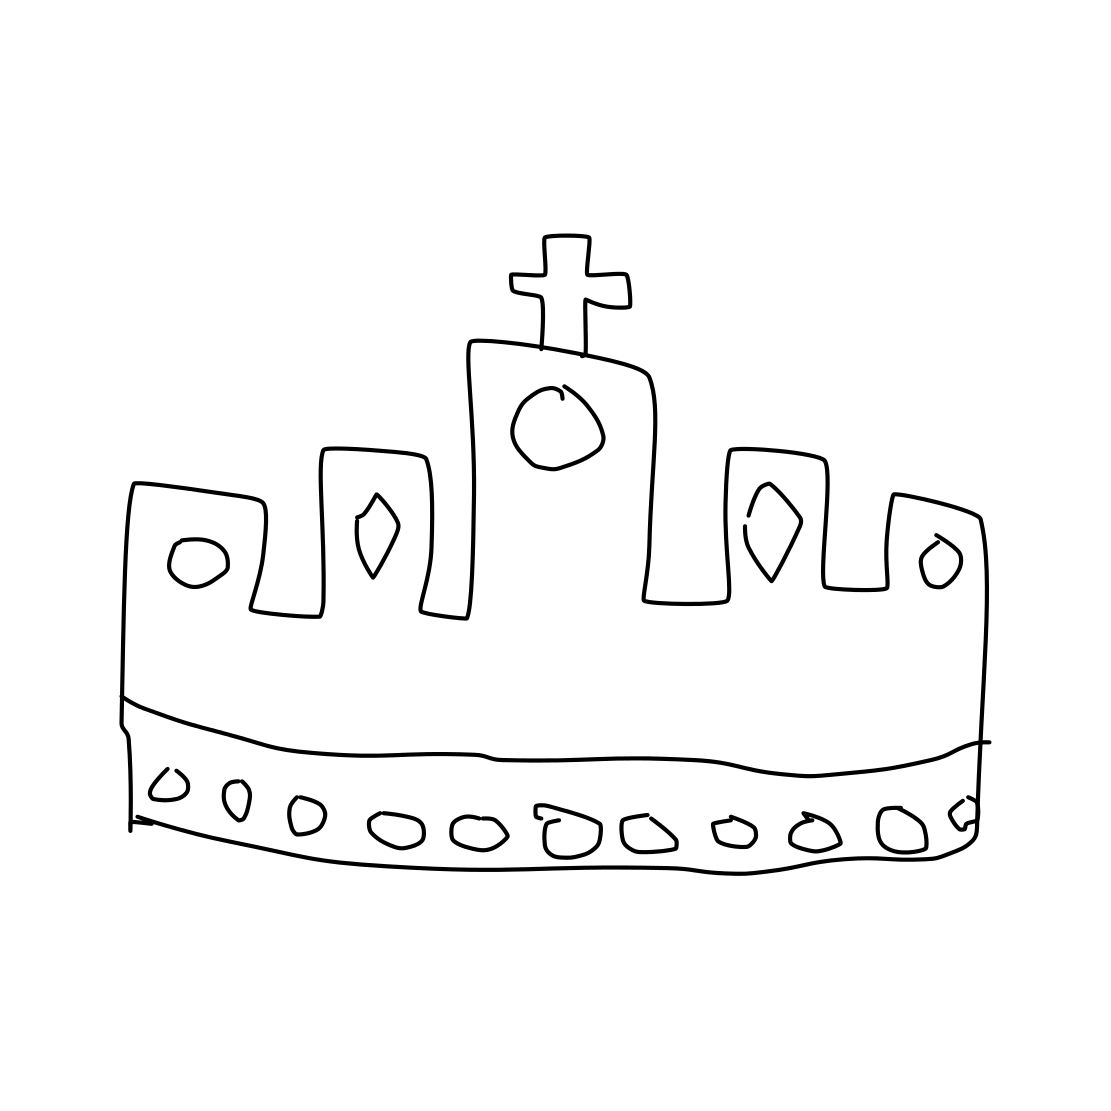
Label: crown